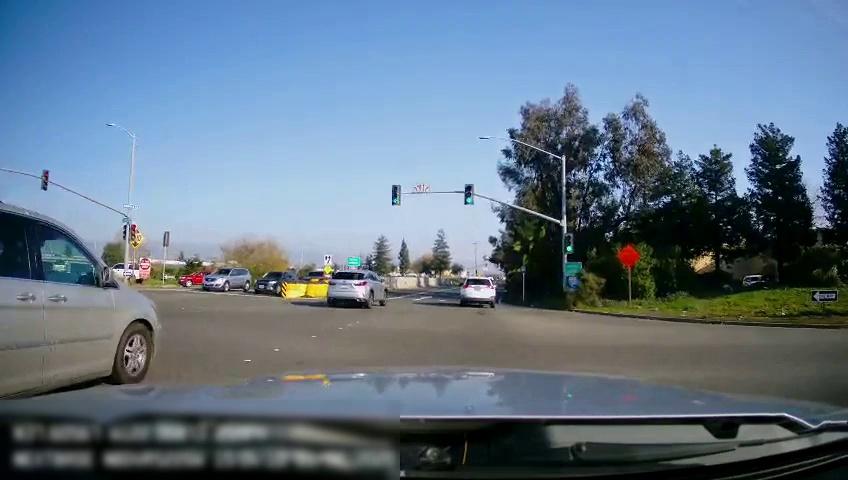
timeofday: Day
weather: Sunny
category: Drivable Space
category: Vehicles | Truck
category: Vehicles | Car
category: Vehicles | SUV
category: Vehicles | SUV
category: Vehicles | SUV
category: Vehicles | Van
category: Vehicles | SUV
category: Lanes | Current Lane
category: Traffic | Lights
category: Traffic | Signs
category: Traffic | Lights
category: Traffic | Lights
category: Traffic | Lights
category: Traffic | Signs
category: Traffic | Signs
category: Traffic | Signs
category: Traffic | Signs
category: Traffic | Signs
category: Traffic | Lights
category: Traffic | Lights
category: Traffic | Lights
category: Traffic | Signs
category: Traffic | Signs
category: Traffic | Signs